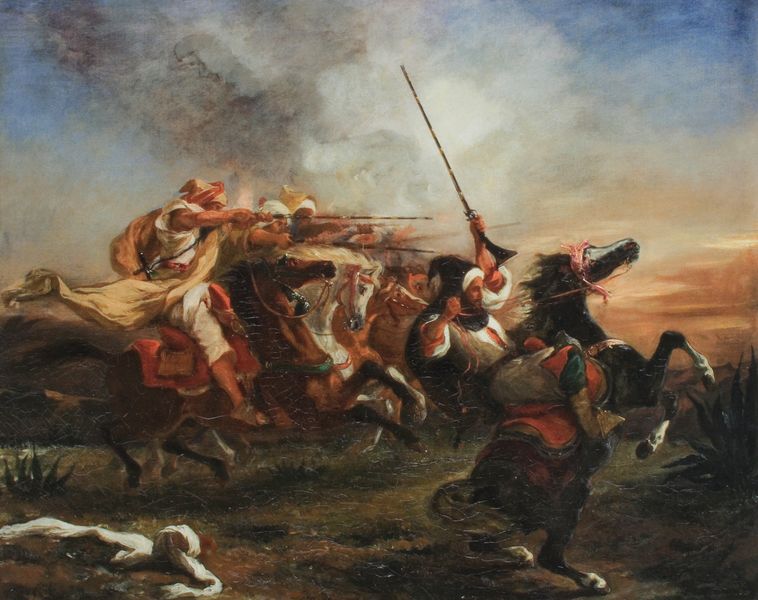
Titel: Militärübung marokkanischer Reiter
Künstler: Eugène Delacroix
Standort: Montpellier
Institution: Musée Fabre
Schlagwörter: angriff, baum, blau, dunkel, feuer, gemälde, hand, haut, himmel, kampf, mann, schatten, umhang, wasser, weiß, wolken, fluss, frauen, gelb, grün, menschen, ocker, stadt, abend, bewegung, braun, bunt, grau, haar, hell, licht, männer, orange, schwarz, gras, haus, rasen, rot, tier, tiere, tuch, wolke, bart, hemd, arm, falten, kleidung, mensch, erde, feld, horizont, hügel, morgen, stamm, wind, rauch, sonne, boden, gewand, stoff, stoffe, gewänder, pflanze, pflanzen, pferd, pferde, reiter, stock, bewölkt, hufe, reiten, sattel, liegen, stab, fahne, flagge, berge, fels, dächer, mauer, sonnenuntergang, ziehen, schlacht, wehen, blue, fight, hat, lanze, men, red, soldaten, soldier, soldiers, sword, swords, white, black, dark, face, green, painting, robe, yellow, brown, steppe, abendstimmung, orient, stürmen, attacke, schwert, waffen, mäntel, degen, rüstung, schimmel, senkrecht, tore, smoke, gewehr, kavallerie, cloud, clouds, fighting, horses, sky, krieger, sturz, landscape, agave, kakteen, lanzen, sash, speer, rappen, grass, gewehre, scheuen, turban, hats, line, battle, gericault, glass, movement, jagen, golf, getummel, araber, schlachtfeld, galopp, kapuze, main, abwehr, aufbäumen, satteldecke, husaren, schuss, nach oben, dynamic, war, horse, reins, warrior, beduinen, husar, musketen, sunset, hooves, türken, gallop, desert, ansturm, schiessen, steinee, sarazenen, steigendes pferd, land, schld, muskete, orenge, range, zielen, arab, schüsse, schusswaffen, action, battler, hetzen, links nach rechts, fighters, beschuss, stogg, kosakken, gun, guns, wilken, zipfelmützen, an´´´stürmen, asts, horsemen, rifles, shoot, shooting, hood, attack, saddle, lance, weapons, dark cloud, quick, rear, fighter, strike, formation, charge, cavalry, battlefield, saddles, long rifle, black horse, rearing, riffles, battlefiled, bedoin, bedouin, man on horse with weapon. maybe a battlefield., aloe